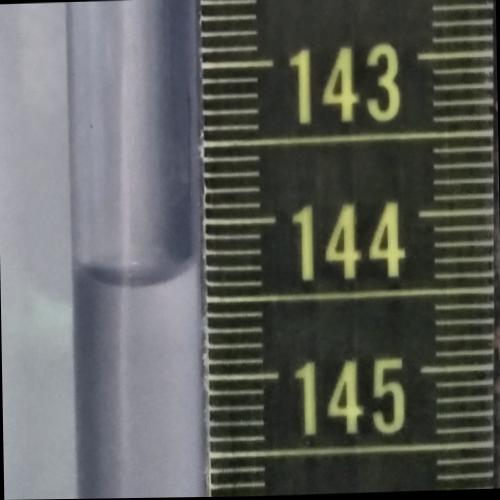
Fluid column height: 144.3 cm